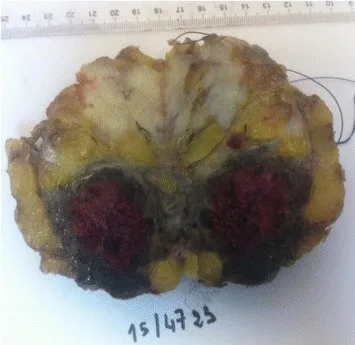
Gross examination: cut off surface of angiosarcoma lumpectomy.
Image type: medical_photograph (other_medical_photograph)